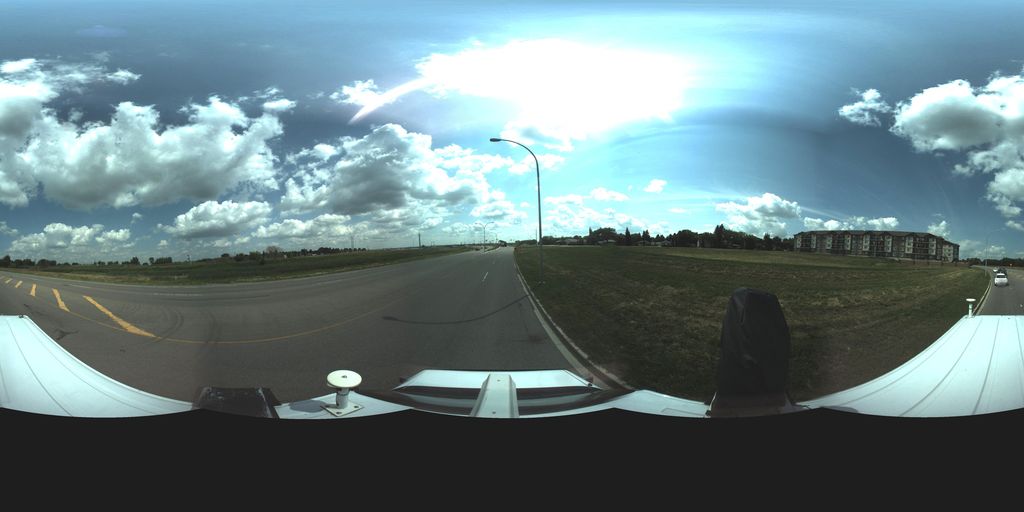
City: saskatoon